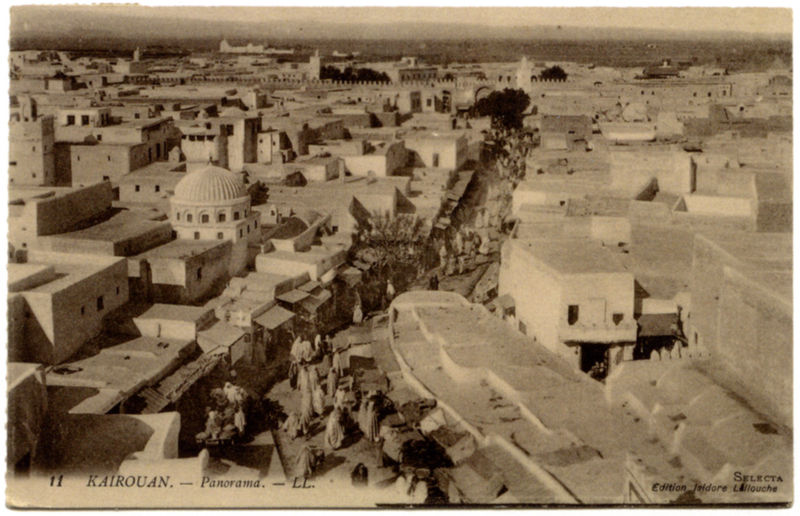
Titel: Kairouan - Gesamtansicht
Künstler: Paul Klee
Standort: Bern
Institution: Zentrum Paul Klee
Schlagwörter: baum, himmel, weiß, bäume, frauen, landschaft, menschen, stadt, fenster, grau, hintergrund, männer, schwarz, strasse, dach, gebäude, alt, mensch, stein, horizont, häuser, flach, schrift, ansicht, fassade, türen, vedute, berge, wüste, dächer, mauer, markt, sepia, vogelperspektive, kuppel, zinnen, foto, fotografie, luftaufnahme, oben, panorama, stadtansicht, straßen, moschee, orient, schwarzweiss, buchstaben, volk, stand, menschenmenge, rom, photo, karte, antik, postkarte, israel, marktstand, araber, ägypten, flachdach, kuppeldach, ansichtskarte, altstadt, bewohner, basar, kairo, häser, mosche, stdt, fotobuch, kairouan, 11, naherosten, kairouna, glacht, selcta, blanco